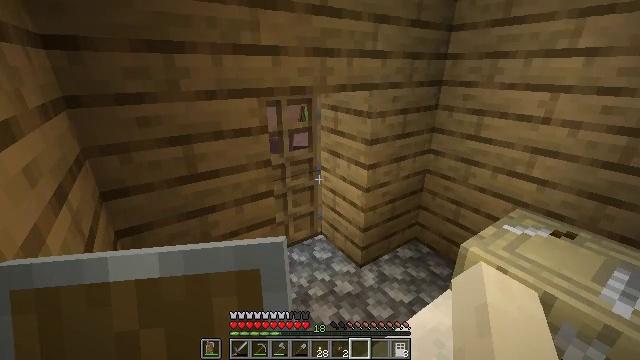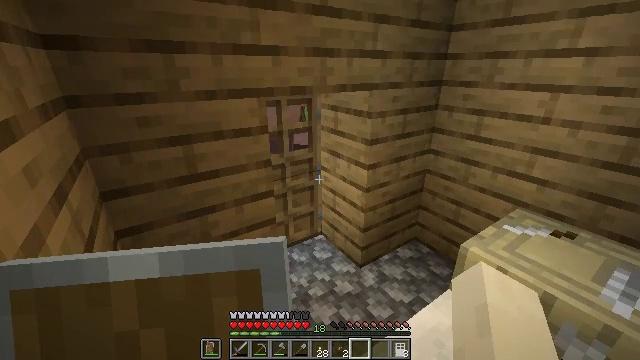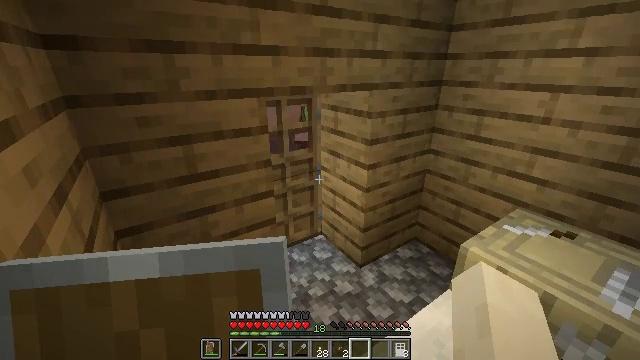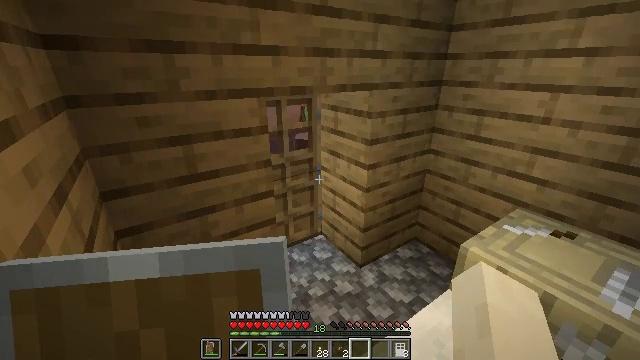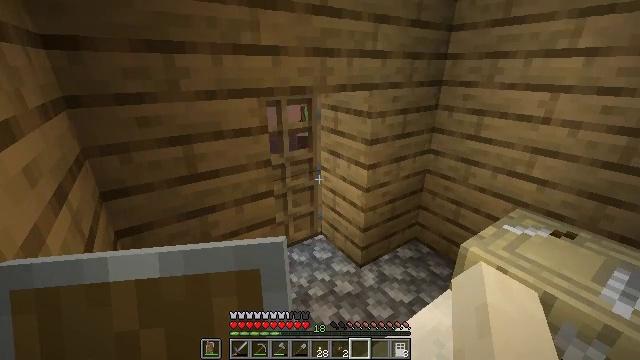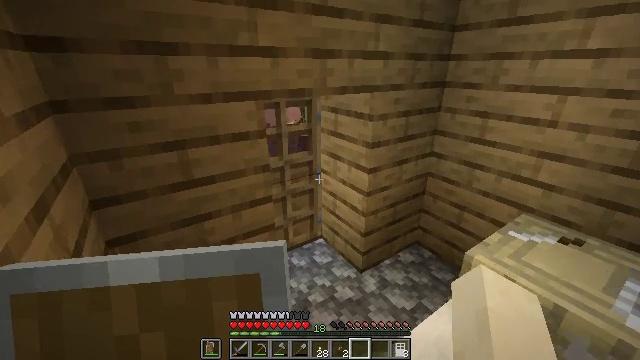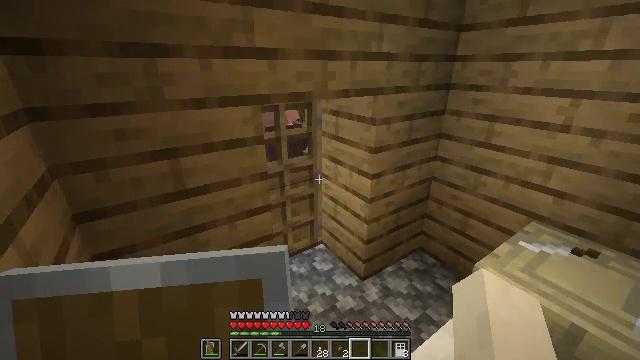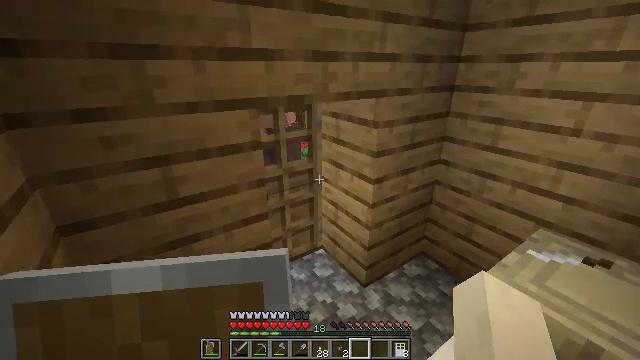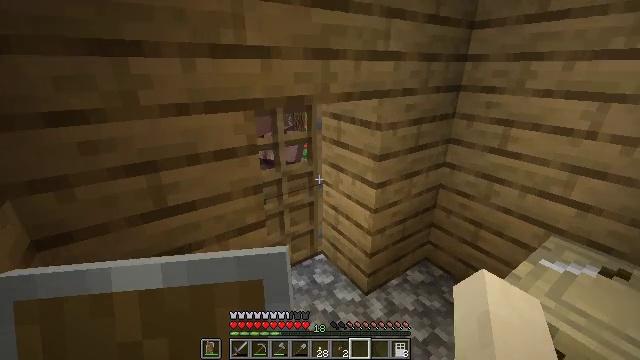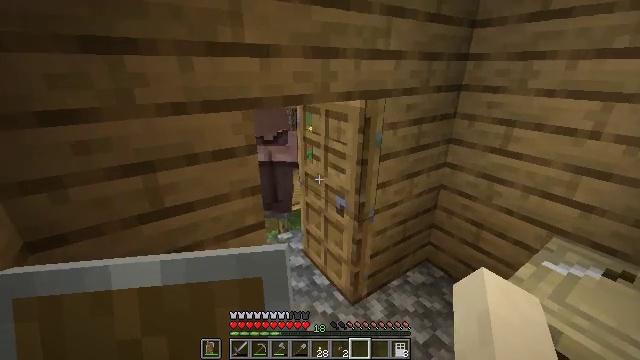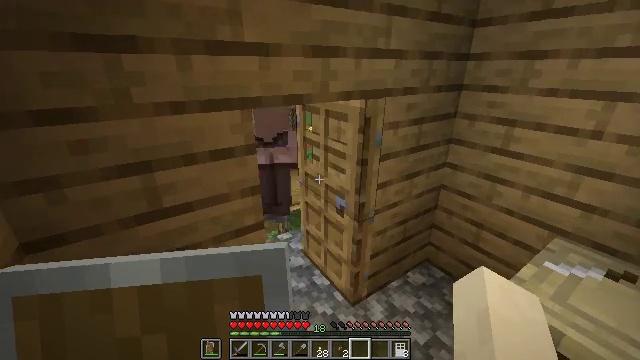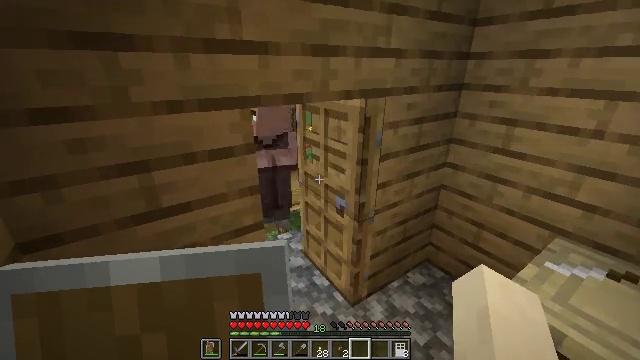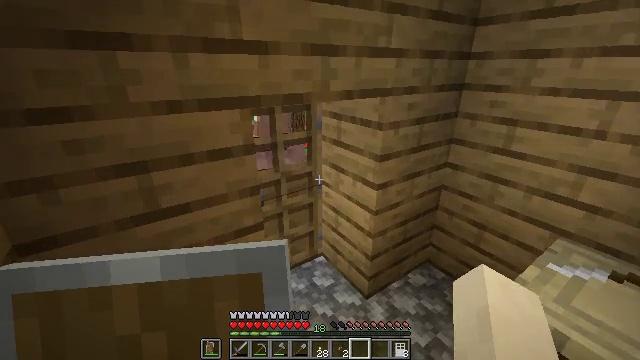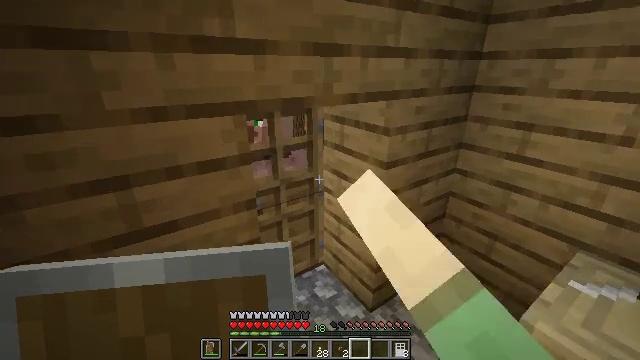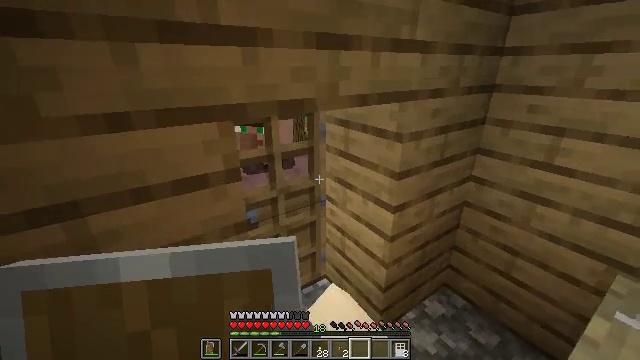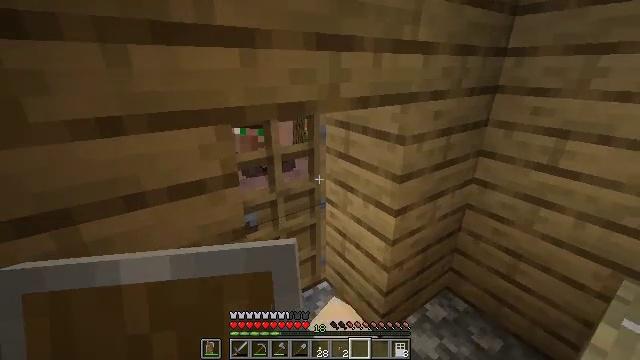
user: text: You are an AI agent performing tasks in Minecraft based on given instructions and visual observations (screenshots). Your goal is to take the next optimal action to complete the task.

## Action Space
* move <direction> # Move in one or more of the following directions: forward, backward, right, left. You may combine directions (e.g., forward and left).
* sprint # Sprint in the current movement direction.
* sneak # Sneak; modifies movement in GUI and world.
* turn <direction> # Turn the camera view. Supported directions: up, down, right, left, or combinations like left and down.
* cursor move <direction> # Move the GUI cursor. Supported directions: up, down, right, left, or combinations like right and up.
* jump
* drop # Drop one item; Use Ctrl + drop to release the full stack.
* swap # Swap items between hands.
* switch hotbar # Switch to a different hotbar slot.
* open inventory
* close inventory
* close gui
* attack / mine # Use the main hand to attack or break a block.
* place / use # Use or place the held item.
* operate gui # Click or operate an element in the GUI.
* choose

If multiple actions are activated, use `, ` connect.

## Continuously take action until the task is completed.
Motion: motion action
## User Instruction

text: Left click on the fletching table to mine it.
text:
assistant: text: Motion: no_op
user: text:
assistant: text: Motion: no_op
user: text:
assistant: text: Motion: no_op
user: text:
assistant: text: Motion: no_op
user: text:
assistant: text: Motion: move forward
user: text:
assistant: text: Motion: move forward
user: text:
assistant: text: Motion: no_op
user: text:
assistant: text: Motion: no_op
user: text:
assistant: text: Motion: no_op
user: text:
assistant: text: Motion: no_op
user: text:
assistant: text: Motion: no_op
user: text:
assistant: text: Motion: move forward, use / place
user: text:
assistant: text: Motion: move forward, use / place
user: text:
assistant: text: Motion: move forward
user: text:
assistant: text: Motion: no_op
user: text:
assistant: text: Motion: move back
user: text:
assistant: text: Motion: move back
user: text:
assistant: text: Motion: move back
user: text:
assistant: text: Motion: move back
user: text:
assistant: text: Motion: no_op
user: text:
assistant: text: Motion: no_op
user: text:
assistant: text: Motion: no_op
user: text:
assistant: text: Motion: no_op
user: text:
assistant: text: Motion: no_op
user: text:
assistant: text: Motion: no_op
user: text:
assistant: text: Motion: no_op
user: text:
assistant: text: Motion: no_op
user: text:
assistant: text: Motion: no_op
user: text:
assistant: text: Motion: no_op
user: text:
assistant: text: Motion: no_op